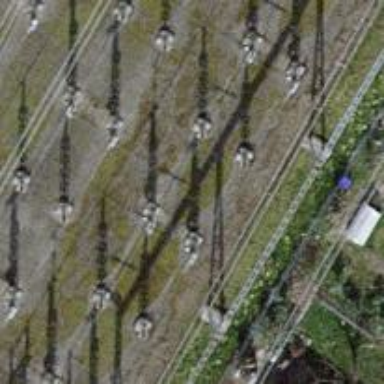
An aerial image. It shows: Switch for power supply.